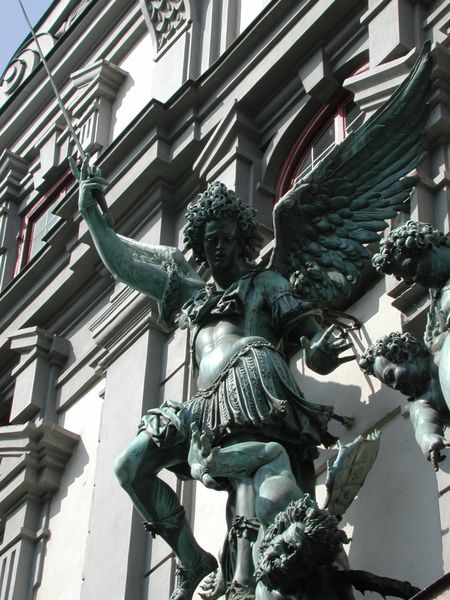
Titel: Hl. Michael als Sieger über Luzifer
Künstler: Hans Reichle
Standort: Augsburg, Zeughaus (EU - D - B)
Schlagwörter: flügel, himmel, kampf, grün, fenster, rock, wand, federn, figur, locken, engel, putte, statue, bogen, fassade, schlacht, lanze, bronze, halbakt, säbel, sims, sterben, teufel, schnecke, satan, profanbau, mächtig, grünspan, an der fassade